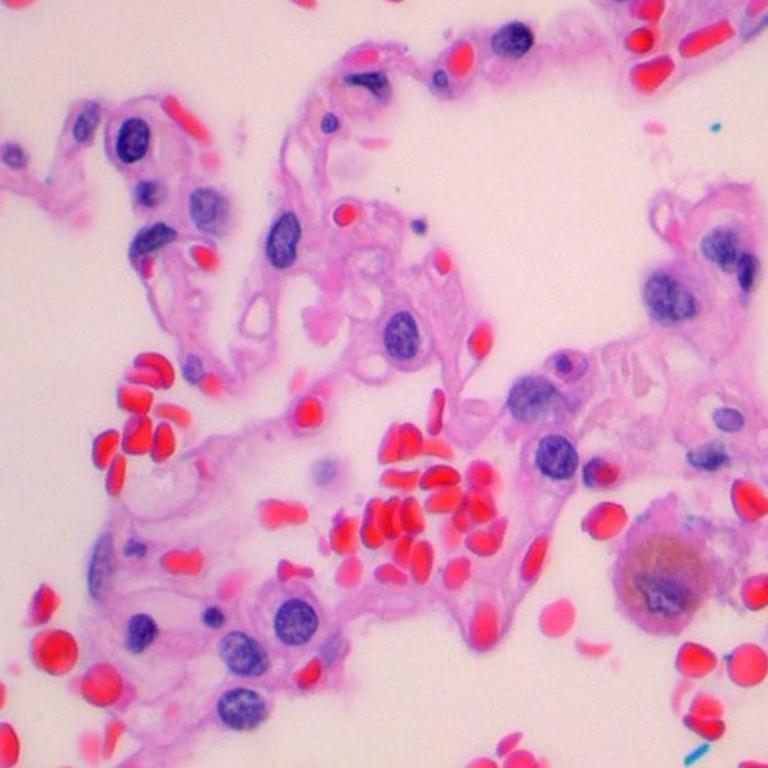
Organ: lung
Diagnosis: benign